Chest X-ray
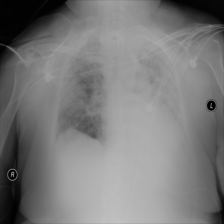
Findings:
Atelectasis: negative
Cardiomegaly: negative
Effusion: negative
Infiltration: negative
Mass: negative
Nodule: negative
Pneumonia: negative
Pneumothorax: negative
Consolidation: negative
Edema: negative
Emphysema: negative
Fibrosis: negative
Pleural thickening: negative
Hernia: negative